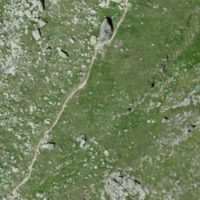
EUNIS habitat code: 26
Species observed at this site:
Sempervivum montanum